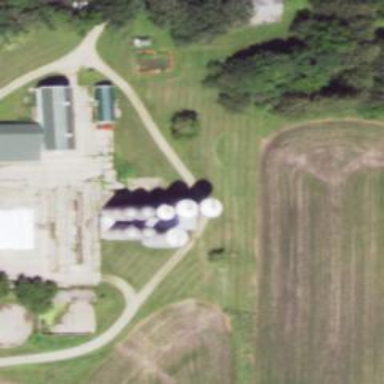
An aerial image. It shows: Silo.